Question: '''
hr {
width:100%;
height:2px;
background-color:#888;
}
'''
'''
<link href="https://maxcdn.bootstrapcdn.com/bootstrap/3.3.5/css/bootstrap-theme.min.css" rel="stylesheet"/>
<link href="https://maxcdn.bootstrapcdn.com/bootstrap/3.3.5/css/bootstrap.min.css" rel="stylesheet"/>
<div class="content">
<div class="container">
<div class="row">
<div class="col-xs-12">
<div class="row">
<div class="col-sm-6 col-sm-offset-1">
<h3> News</h3>
<h4>The New Concept</h4>
<p>While files form the internet can be useful , this file type can prote....</p>
<div class="read-more">
<a href="#">Read more news</a>
</div>
</div>
<div class="col-sm-4 news">
<h3> News</h3>
<h4>The New Concept</h4>
<p>While files form the internet can be useful , this file type can prote....</p>
<div class="read-more">
<a href="#">Read more news</a>
</div>
</div>
</div>
</div>
</div>
</div>
</div>
<div class="container">
<div class="row">
<hr>
</div>
</div>
<div class="container">
<div class="row">
<div class="col-sm-12">
<h3 id="ebook">Hot e-Book</h3>
</div>
</div>
</div>
'''
I would like to make this webpage more clear and want to change the hr line width size so it will looks like same width as above div area.
However, I tried few times and did not work well so I come here to see if anyone can help me?
Please review it in full page because responsive desgin.
How to change the hr line size and make its width as col-sm-6 + col-sm-4?

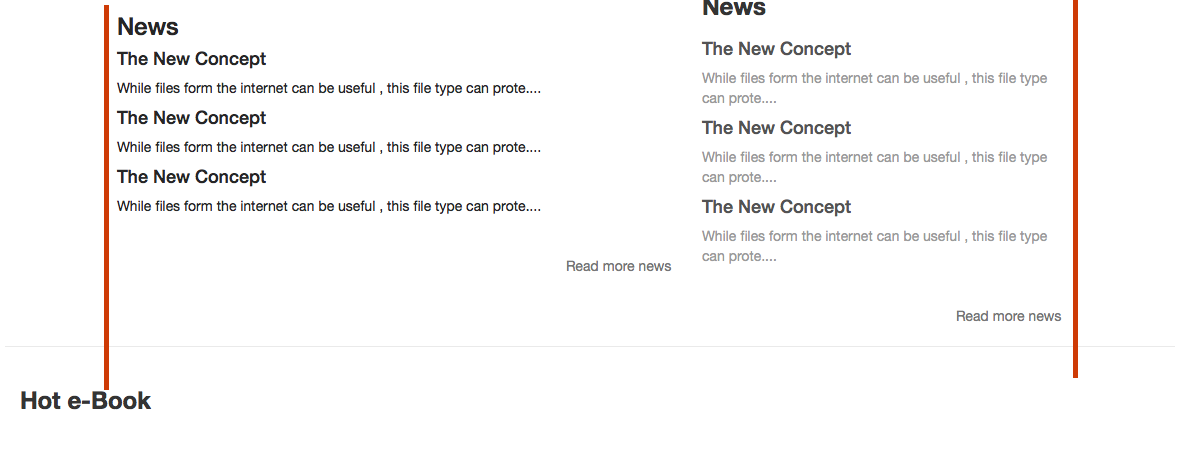
Answer: Wrap 'hr' with a div and center it.
'''
hr {
width:100%;
height:2px;
background-color:#888;
}
#div-center{
float: none;
margin: 0 auto;
}
'''
'''
<link href="https://maxcdn.bootstrapcdn.com/bootstrap/3.3.5/css/bootstrap-theme.min.css" rel="stylesheet"/>
<link href="https://maxcdn.bootstrapcdn.com/bootstrap/3.3.5/css/bootstrap.min.css" rel="stylesheet"/>
<div class="content">
<div class="container">
<div class="row">
<div class="col-xs-12">
<div class="row">
<div class="col-sm-6 col-sm-offset-1">
<h3> News</h3>
<h4>The New Concept</h4>
<p>While files form the internet can be useful , this file type can prote....</p>
<div class="read-more">
<a href="#">Read more news</a>
</div>
</div>
<div class="col-sm-4 news">
<h3> News</h3>
<h4>The New Concept</h4>
<p>While files form the internet can be useful , this file type can prote....</p>
<div class="read-more">
<a href="#">Read more news</a>
</div>
</div>
</div>
</div>
</div>
</div>
</div>
<div class="container">
<div class="row">
<div class="col-xs-10" id="div-center">
<hr>
</div>
</div>
</div>
<div class="container">
<div class="row">
<div class="col-sm-12">
<h3 id="ebook">Hot e-Book</h3>
</div>
</div>
</div>
'''